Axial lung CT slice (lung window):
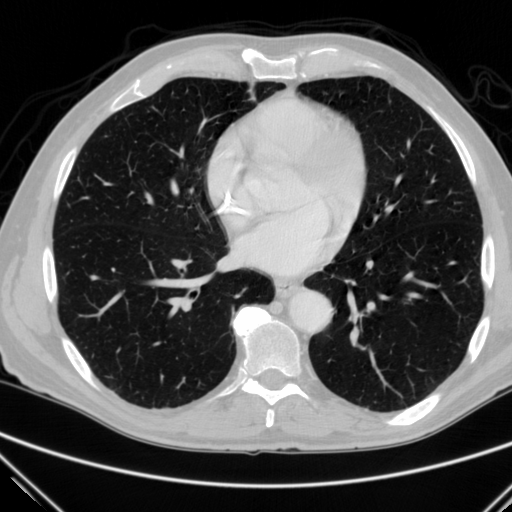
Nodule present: no